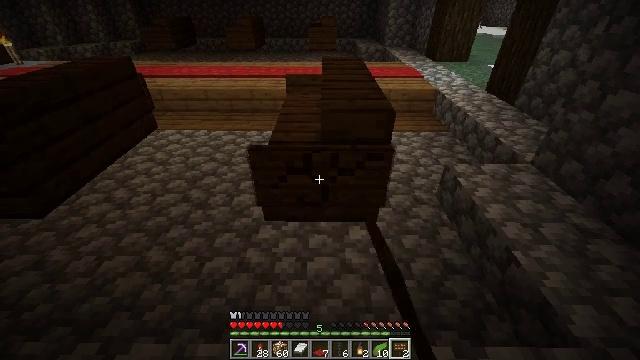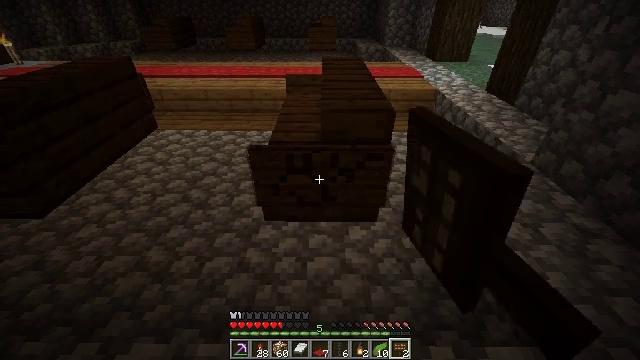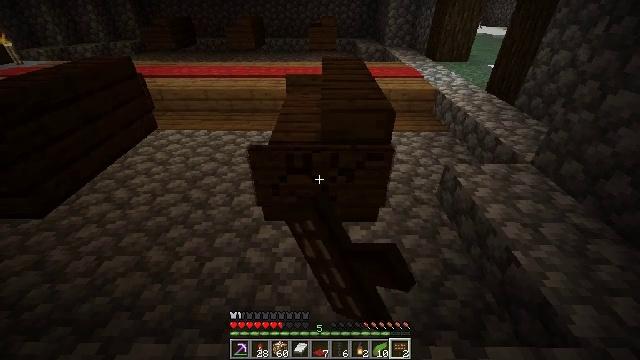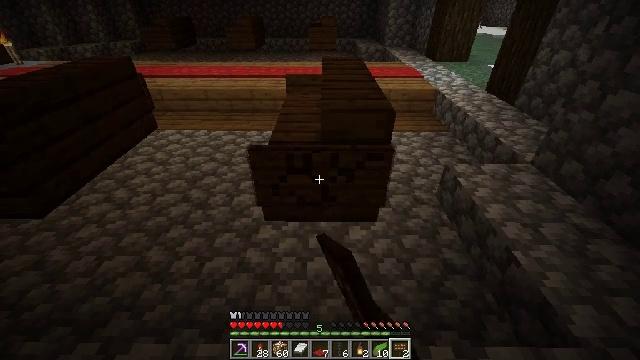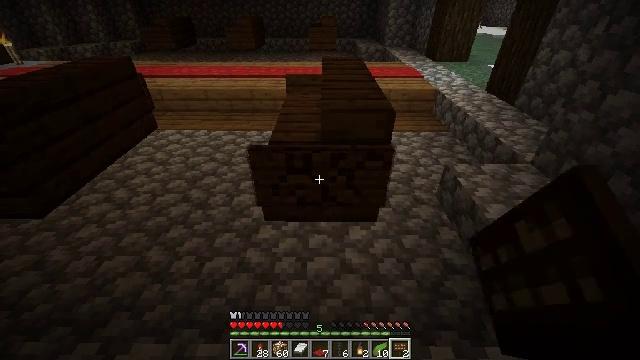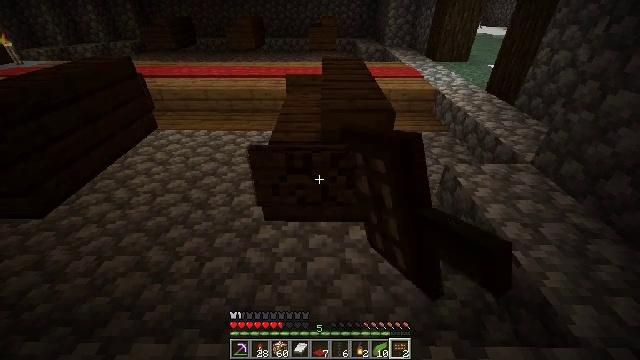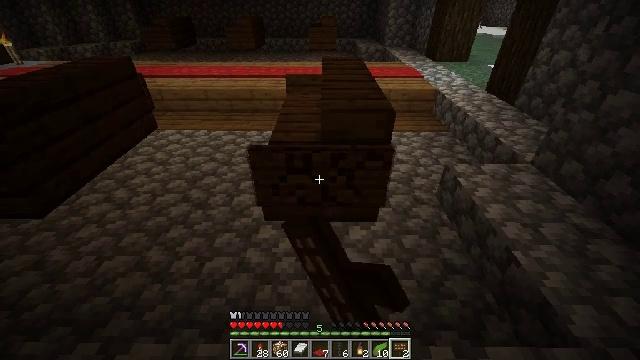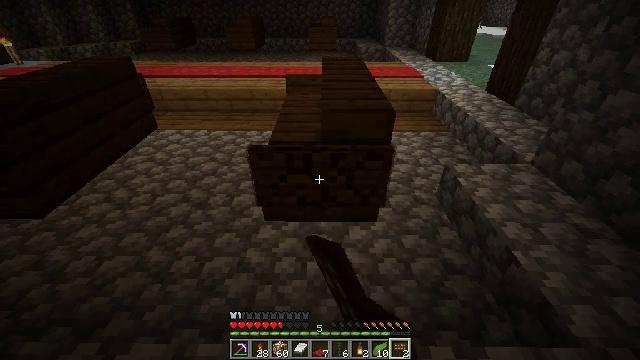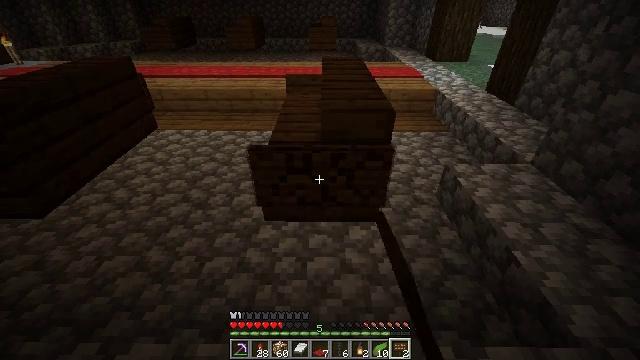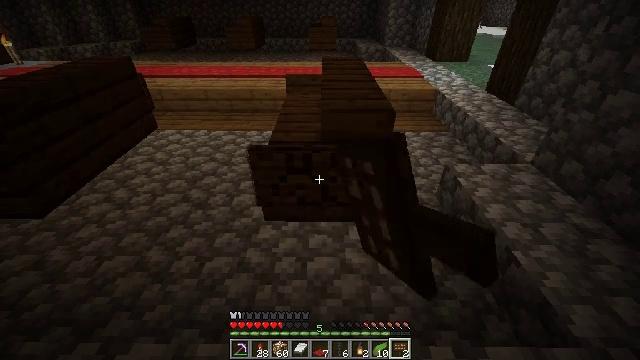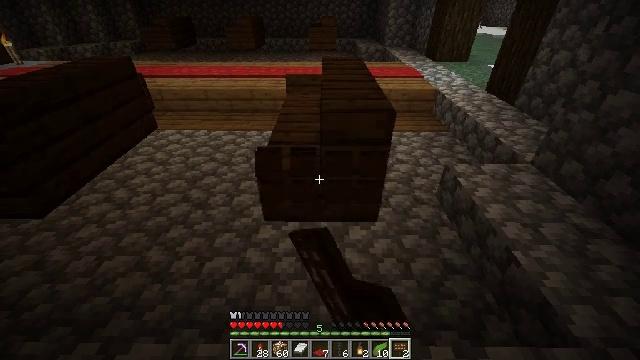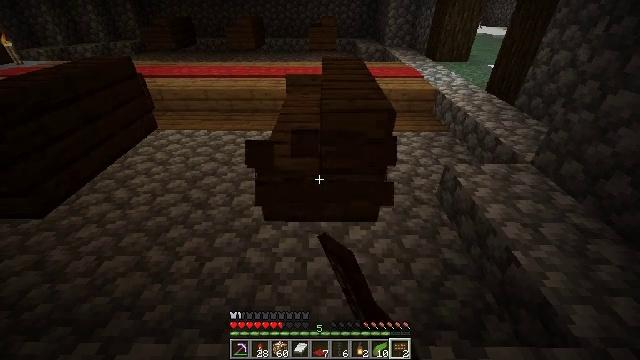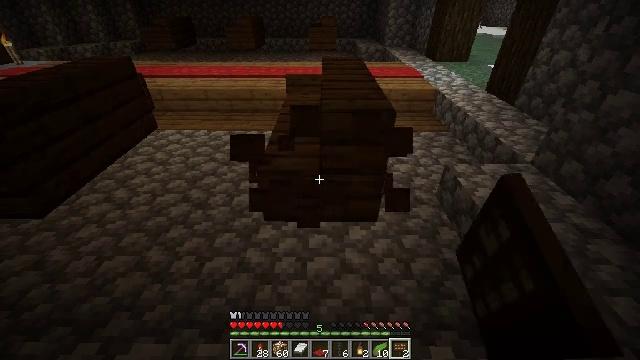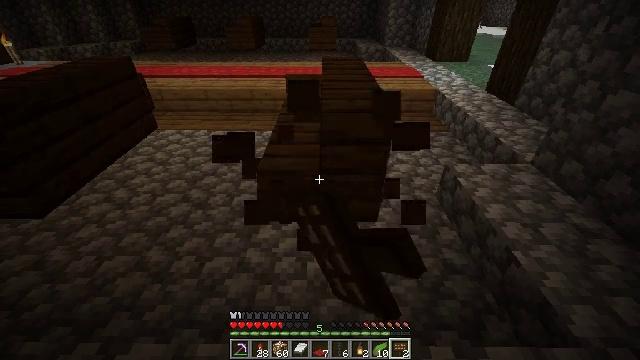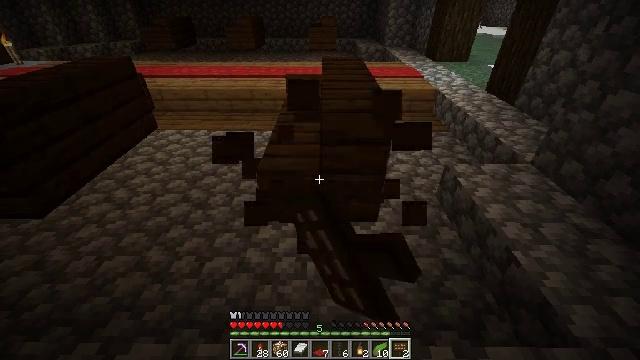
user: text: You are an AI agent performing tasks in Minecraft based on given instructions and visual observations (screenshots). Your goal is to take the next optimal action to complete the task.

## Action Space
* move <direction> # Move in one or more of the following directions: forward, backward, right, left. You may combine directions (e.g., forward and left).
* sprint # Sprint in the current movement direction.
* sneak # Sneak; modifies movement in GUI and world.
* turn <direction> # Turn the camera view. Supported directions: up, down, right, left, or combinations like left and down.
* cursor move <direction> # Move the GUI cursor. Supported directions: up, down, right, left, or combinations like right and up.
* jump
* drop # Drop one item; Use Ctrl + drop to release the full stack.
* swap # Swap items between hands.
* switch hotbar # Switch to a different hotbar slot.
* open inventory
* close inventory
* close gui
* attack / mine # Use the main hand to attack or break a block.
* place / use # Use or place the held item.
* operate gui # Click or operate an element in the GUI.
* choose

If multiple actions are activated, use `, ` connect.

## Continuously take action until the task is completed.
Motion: motion action
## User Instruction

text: Break the dark oak wall sign to remove it.
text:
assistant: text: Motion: attack / mine
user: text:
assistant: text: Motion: attack / mine
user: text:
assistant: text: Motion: attack / mine
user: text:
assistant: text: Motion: attack / mine
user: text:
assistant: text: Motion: attack / mine
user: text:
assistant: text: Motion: attack / mine
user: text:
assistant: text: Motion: attack / mine
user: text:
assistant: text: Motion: attack / mine
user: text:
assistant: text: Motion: attack / mine
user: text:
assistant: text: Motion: attack / mine
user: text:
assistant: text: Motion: attack / mine
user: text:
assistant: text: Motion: attack / mine
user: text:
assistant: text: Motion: attack / mine
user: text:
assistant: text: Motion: attack / mine
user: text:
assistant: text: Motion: attack / mine